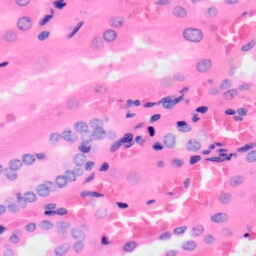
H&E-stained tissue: Kidney